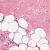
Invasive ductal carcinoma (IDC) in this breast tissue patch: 0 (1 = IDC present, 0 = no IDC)